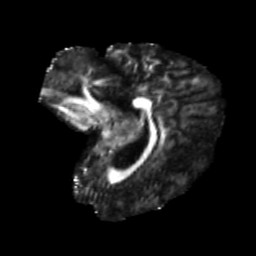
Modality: FA
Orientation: sagittal
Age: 36
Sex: female
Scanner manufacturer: siemens
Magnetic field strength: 3 T
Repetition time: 5.47 s
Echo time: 0.0854 s